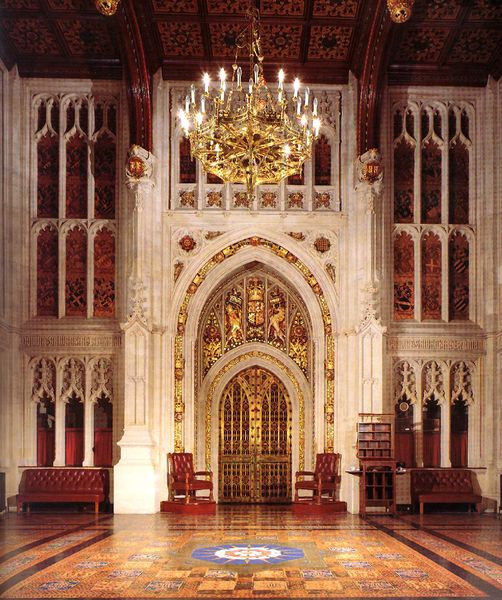
Titel: Peers Lobby im New Westminster Palace in London
Künstler: Augustus Wilby Northmore Pugin
Standort: London, Westminster Palace (EU - GB)
Schlagwörter: holz, lampe, stuhl, stühle, säule, tür, zimmer, rot, kirche, boden, gold, gotik, bücher, sofa, bogen, parkett, bank, verzierung, kerzen, kronleuchter, leuchter, podest, tor, fliesen, prunk, zimmr, mosaikfenster, sthhl